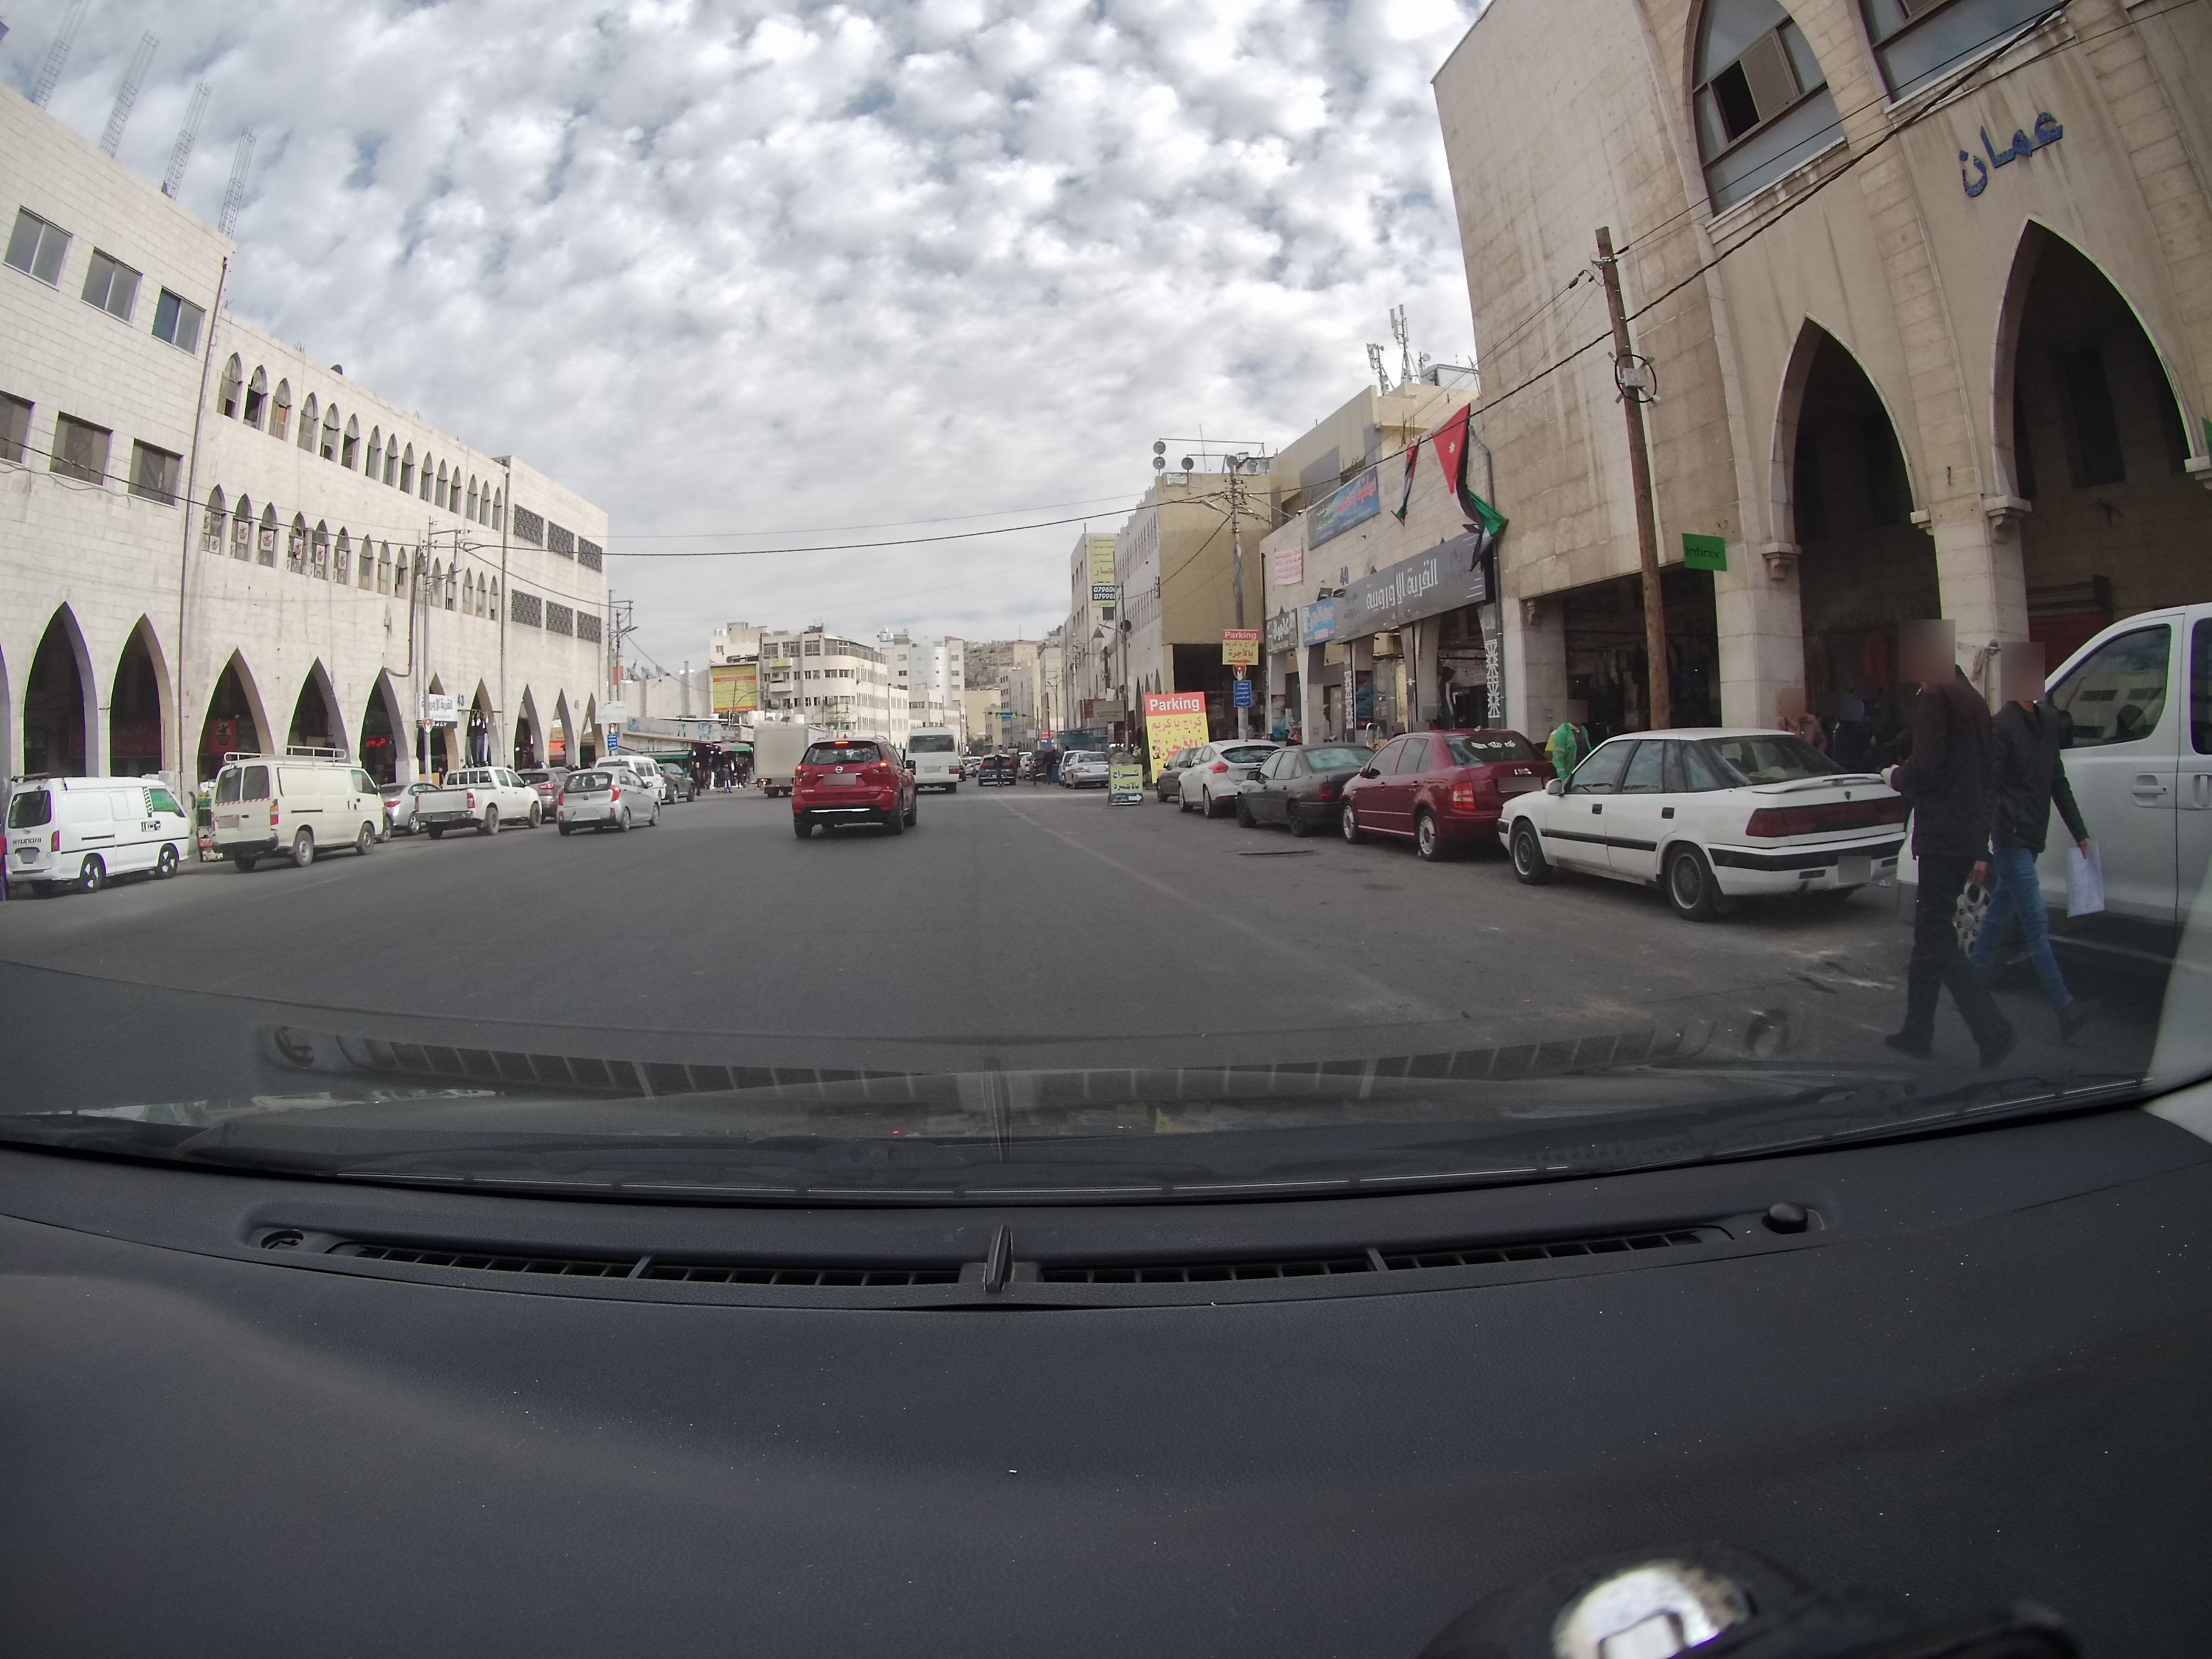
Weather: snowy
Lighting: day
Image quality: good
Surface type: driving surface
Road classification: primary
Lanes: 3.0
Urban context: urban centre
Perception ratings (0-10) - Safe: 3.79, Lively: 9, Beautiful: 0.71, Boring: 2.26, Depressing: 6.19, Wealthy: 1.57